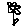
Label: flower